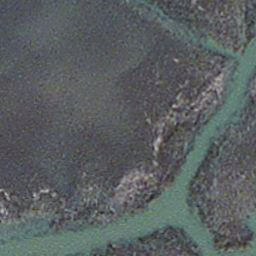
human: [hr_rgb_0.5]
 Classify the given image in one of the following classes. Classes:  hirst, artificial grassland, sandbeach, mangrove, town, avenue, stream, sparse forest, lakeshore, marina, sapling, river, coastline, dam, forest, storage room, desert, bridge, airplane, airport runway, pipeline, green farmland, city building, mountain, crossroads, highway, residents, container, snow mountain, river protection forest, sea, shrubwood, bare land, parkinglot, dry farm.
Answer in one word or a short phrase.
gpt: stream